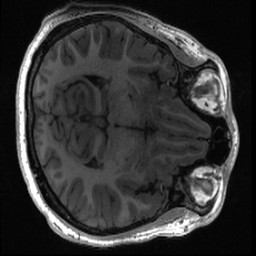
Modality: T1w
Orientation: axial